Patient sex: M
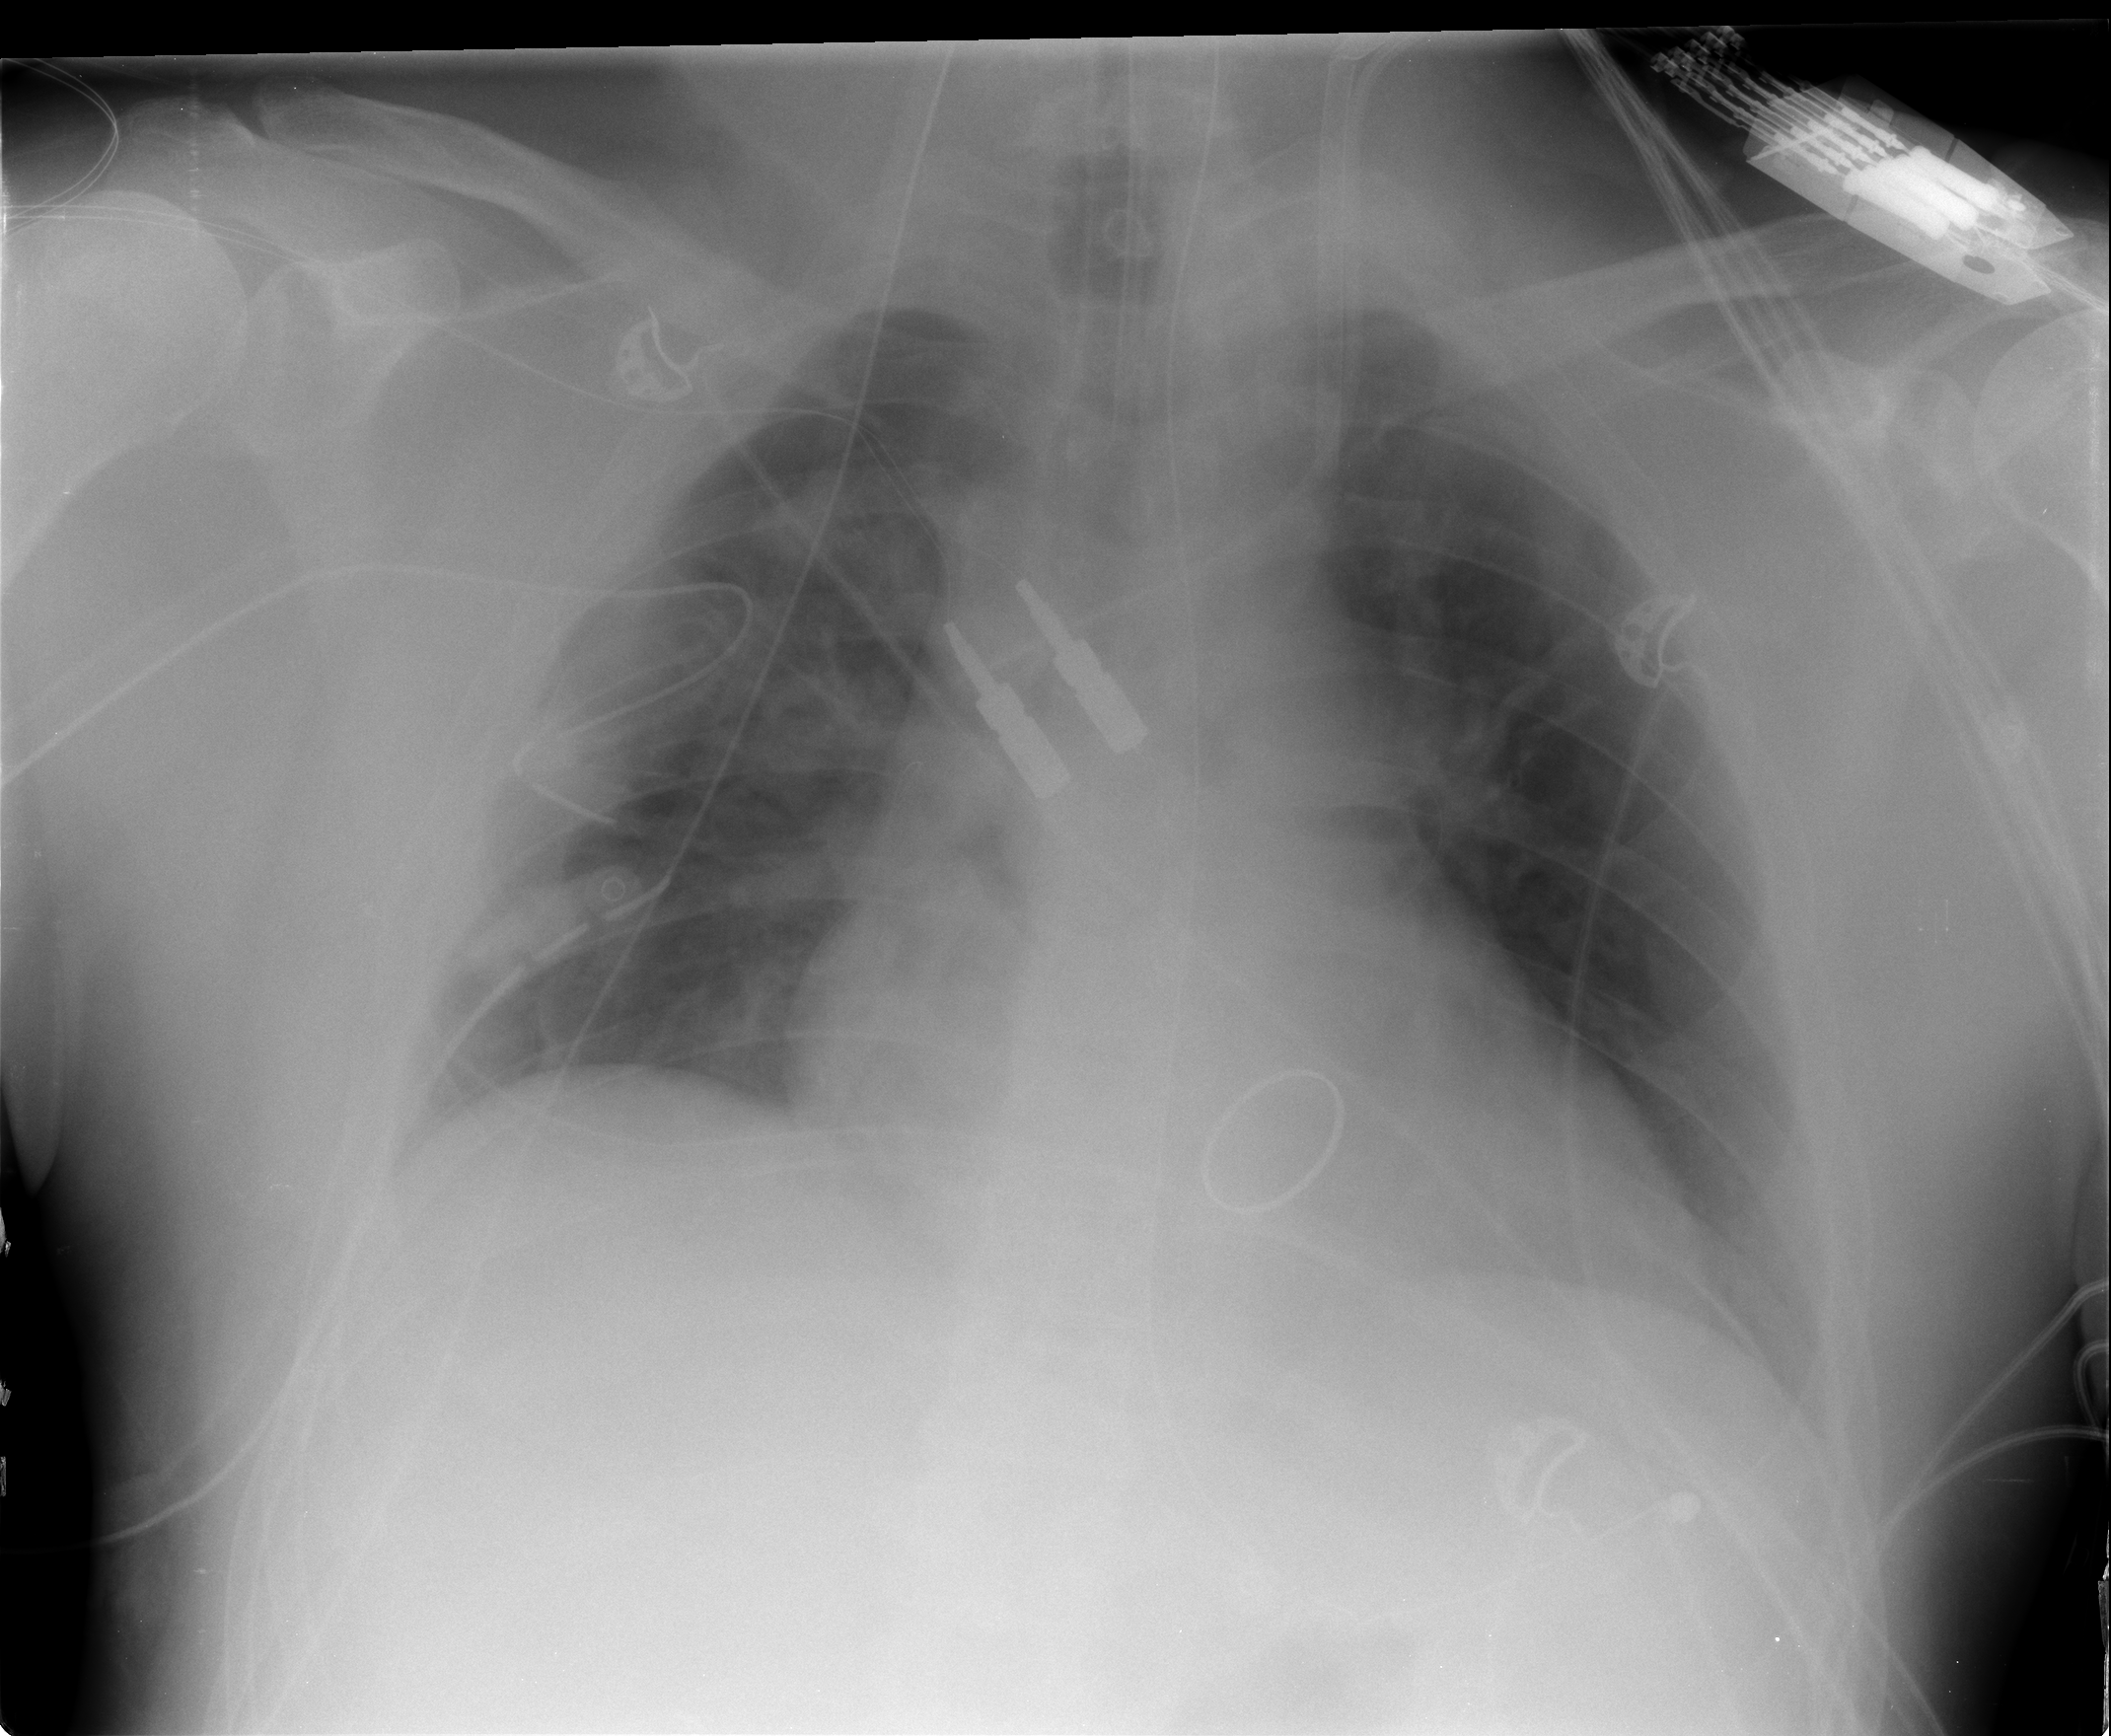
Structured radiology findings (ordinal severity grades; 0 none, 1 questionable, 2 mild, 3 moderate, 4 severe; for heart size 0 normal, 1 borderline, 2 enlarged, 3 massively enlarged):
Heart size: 2
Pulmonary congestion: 2
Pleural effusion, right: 2
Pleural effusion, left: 0
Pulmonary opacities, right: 0
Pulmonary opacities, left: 0
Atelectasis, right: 0
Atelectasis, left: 0